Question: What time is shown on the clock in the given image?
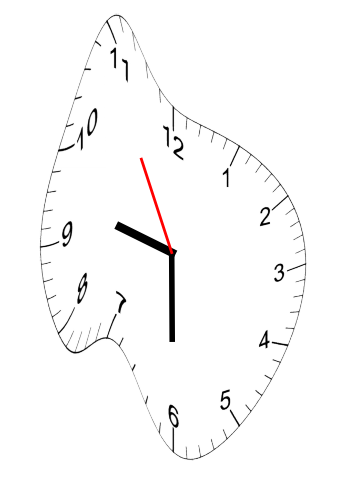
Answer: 09:29:55